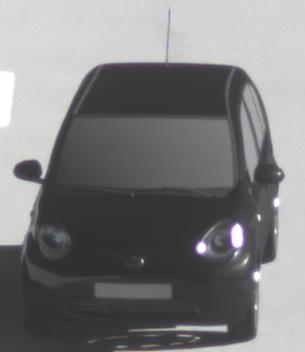
Make: Toyota
Model: Passo
Detailed model: Toyota Passo X Yururi
Model produced from: 2010
Model produced until: 2016
Doors: 5
Color: black
Road condition: dry road
Daytime: morning or afternoon
Contrast: high contrast